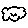
Label: cloud